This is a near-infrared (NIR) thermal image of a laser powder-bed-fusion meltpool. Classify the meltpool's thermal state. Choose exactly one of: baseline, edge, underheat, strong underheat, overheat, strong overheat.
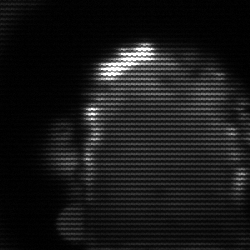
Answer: baseline